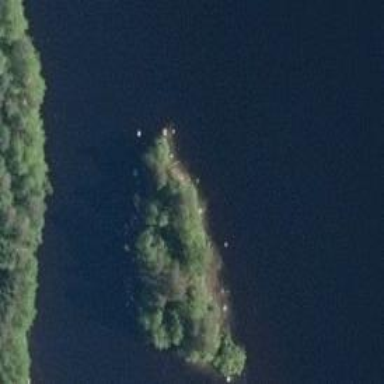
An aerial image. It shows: Islet.